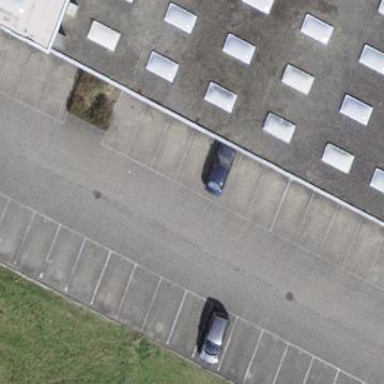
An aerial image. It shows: Parking area with surface.